Field crop: tomato
Growth stage: 2
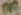
Species: solanum